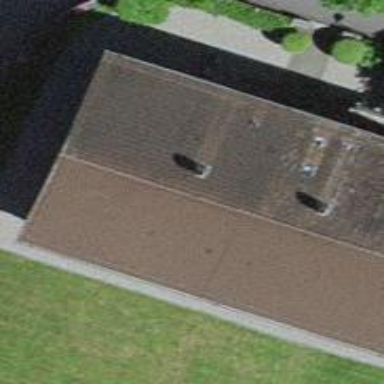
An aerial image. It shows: Gabled roof on building that houses apartments.